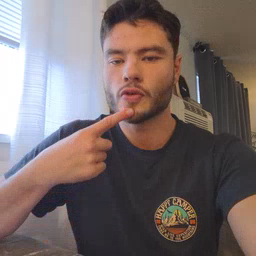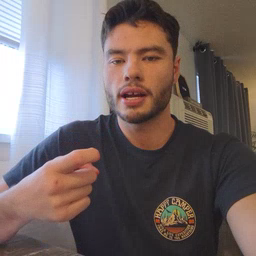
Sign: red